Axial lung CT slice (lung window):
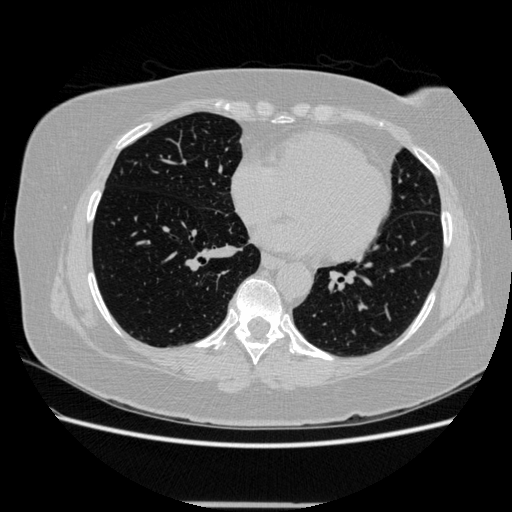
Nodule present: no